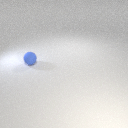
small blue rubber sphere